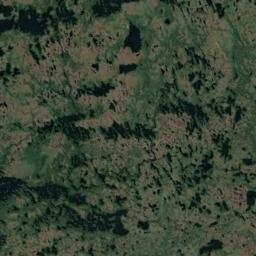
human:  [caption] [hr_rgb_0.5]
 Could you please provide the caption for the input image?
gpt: This wetland is totally covered with vegetation .

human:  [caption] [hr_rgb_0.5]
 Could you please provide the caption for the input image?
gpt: The wetland consists of dry and green plants and water .

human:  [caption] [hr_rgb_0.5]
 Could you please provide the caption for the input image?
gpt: There are a few brown bare lands in the river in a wetland with sparse green plants on the bare lands .

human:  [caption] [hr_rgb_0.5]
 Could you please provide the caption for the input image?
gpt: Many waters of different sizes are surrounded by wetlands .

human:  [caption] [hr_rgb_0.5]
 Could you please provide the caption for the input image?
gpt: There are many green areas and water areas on the wetland .